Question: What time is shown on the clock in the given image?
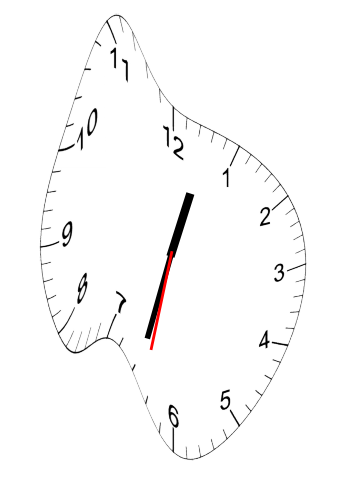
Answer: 12:32:32